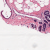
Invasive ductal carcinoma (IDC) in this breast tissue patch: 0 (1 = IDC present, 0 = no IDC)